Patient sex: F
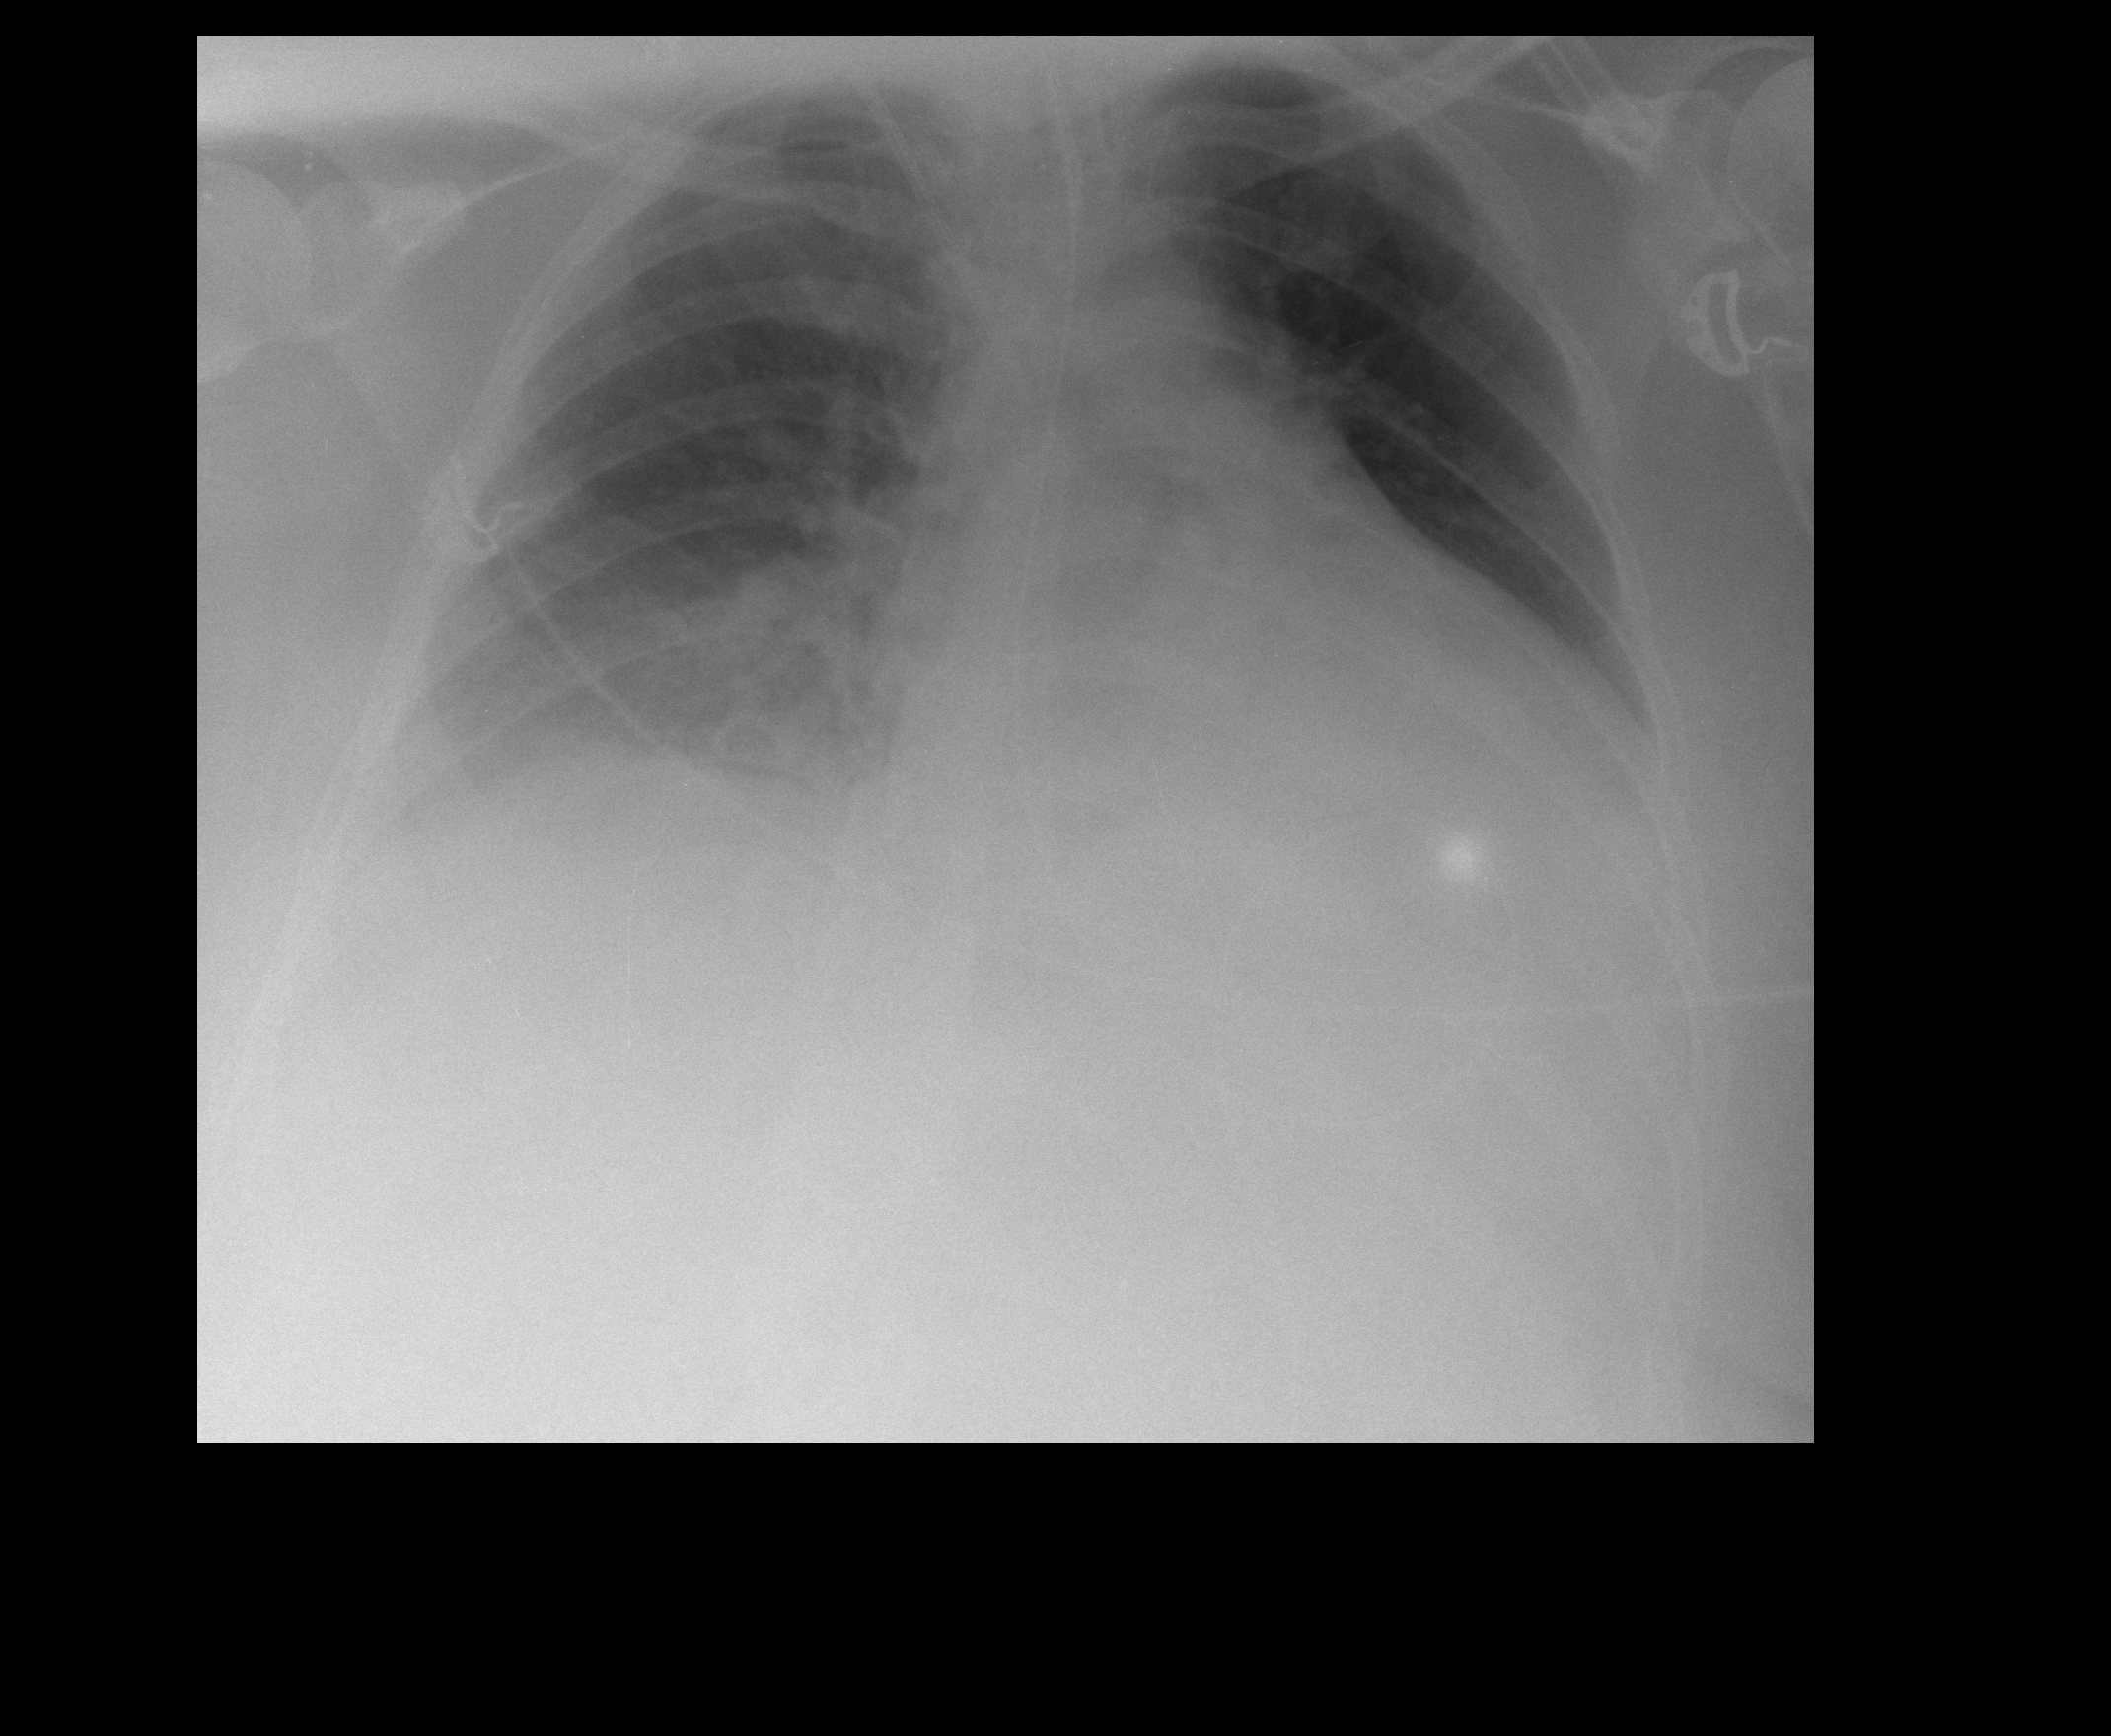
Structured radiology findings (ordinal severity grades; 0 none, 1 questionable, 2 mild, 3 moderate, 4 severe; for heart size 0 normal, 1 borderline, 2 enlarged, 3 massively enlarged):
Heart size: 2
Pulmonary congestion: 2
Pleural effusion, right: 3
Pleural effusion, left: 2
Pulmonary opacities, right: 0
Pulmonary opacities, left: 0
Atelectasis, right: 3
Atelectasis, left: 2